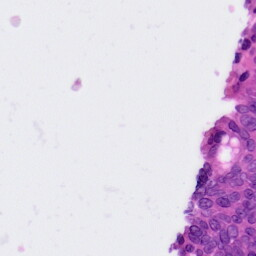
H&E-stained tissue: Colon